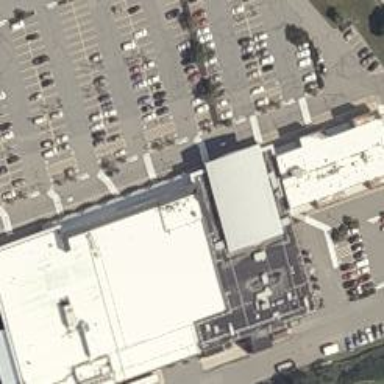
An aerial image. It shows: Supermarket.